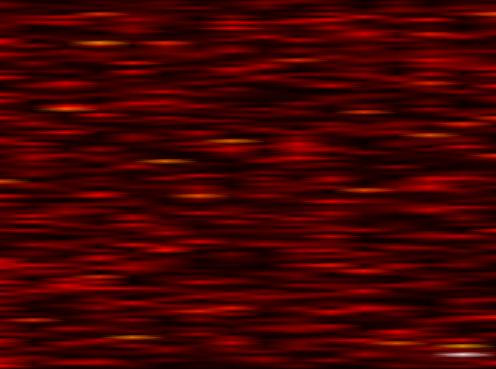
Label: FBMC